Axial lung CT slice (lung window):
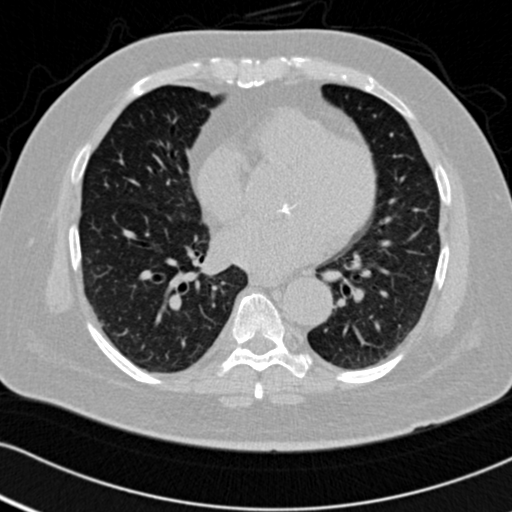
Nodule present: no